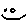
Label: smiley face